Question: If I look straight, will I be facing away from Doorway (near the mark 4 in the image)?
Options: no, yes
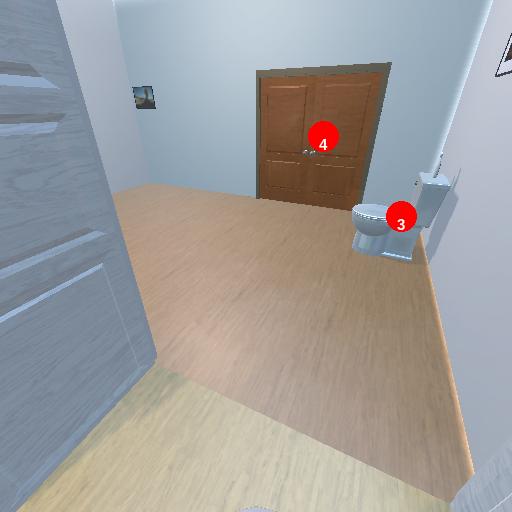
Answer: no